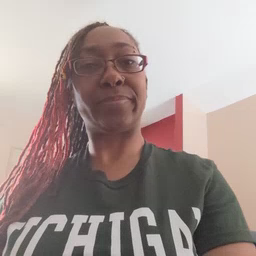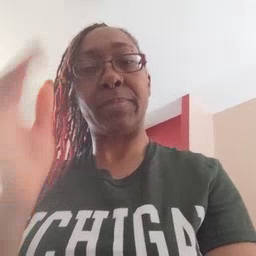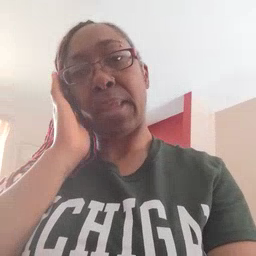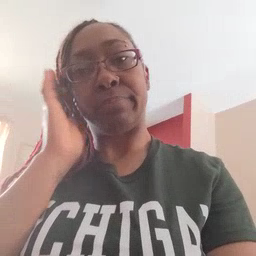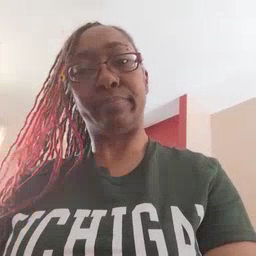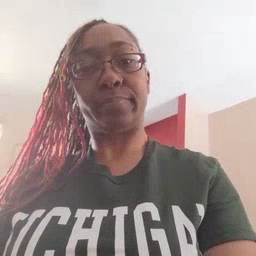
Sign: bed